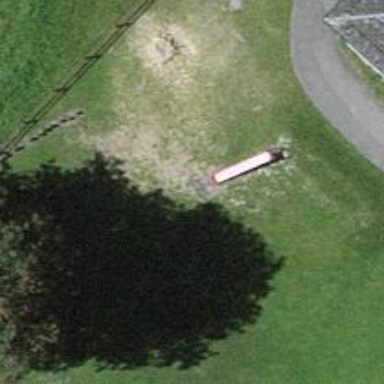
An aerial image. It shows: Playground with slide.